Question: I am currently working with an image uploader. I am having difficulties maneuvering with jquery/css. I am needing help in getting the remove button to appear beside the thumb image that has been rendered. Also, is there a way i can replace this with the famous <URL>
Picture:

'''
<script>
function createImageForm(index) {
var form = '';
form += '<div><table cellspacing="0">';
form += '<tr><td class="label">'
+ '<label for="imageToUpload' + index + '">'
+ $.uploaderPreviewer.messages.imageLabel + ' ' + index + ':</label></td>';
form += '<td class="removeImageButton">'
+ '<button class="small removeImage" /></td>';
form += '<td class="imageFormFileField">'
// BUG: If the "enctype" attribute is assigned with jQuery, IE crashes
+ '<form enctype="multipart/form-data">'
+ '<input id="imageToUpload' + index + '" type="file" />'
+ '<input type="hidden" name="currentUploadedFilename"'
+ ' class="currentUploadedFilename" /></form>'
+ '</td></tr>';
form += '<tr><td></td><td></td><td>'
+ '<div class="previewImage"><img /></div>'
+ '</td></tr></table></div>';
return form;
};
</script>
'''
'''
button.small {
font-size: 10px;
width: 50px;
}
.imageForms td.removeImageButton {
text-align: center;
vertical-align: middle;
width: 70px;
}
'''
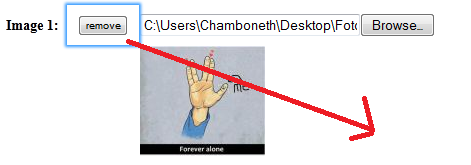
Answer: You can try the following code.
function createImageForm(index) {
'''
var form = '';
form += '<div><table cellspacing="0">';
form += '<tr><td class="label">'
+ '<label for="imageToUpload' + index + '">'
+ $.uploaderPreviewer.messages.imageLabel + ' ' + index + ':</label></td>';
form += '<td class="removeImageButton">'
+ '</td>';
form += '<td class="imageFormFileField">'
// BUG: If the "enctype" attribute is assigned with jQuery, IE crashes
+ '<form enctype="multipart/form-data">'
+ '<input id="imageToUpload' + index + '" type="file" />'
+ '<input type="hidden" name="currentUploadedFilename"'
+ ' class="currentUploadedFilename" /></form>'
+ '</td></tr>';
form += '<tr><td></td><td></td><td>'
+ '<div class="previewImage" style="float:left; margin:0 10px 0 0"><img /></div>'
+ '<button class="small removeImage" /></td></tr></table></div>';
return form;
};
'''